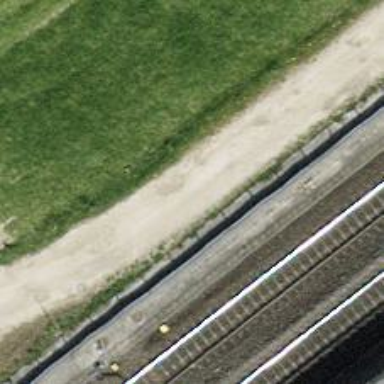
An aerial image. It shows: Track with grade 3 tracktype.